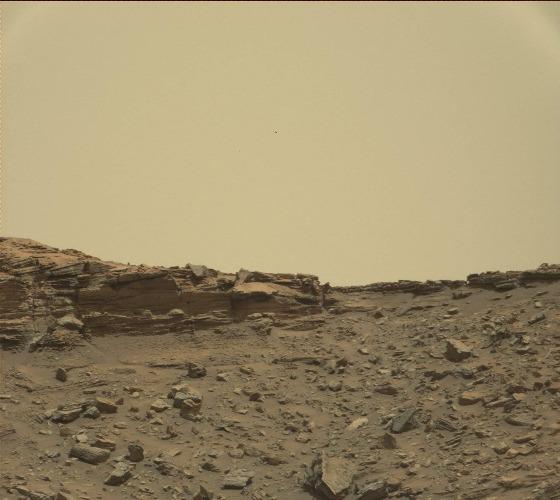
Terrain classes present: Bedrock, Gravel / Sand / Soil, Rock, Shadow, Sky / Distant Mountains